高三 · 度量几何学
科克曲线 (Kochcurve) (如图) 是一种典型的分形曲线. 它是科克 (Koch, H.von)于 1904 年构造出来的. 其形成如下: 把一个边长为 1 的等边三角形, 取每边中间的三分之一, 接上去一个形状完全相似的但边长为其三分之一的三角形, 结果是一个六角形. 取六角形的每个边做同样的变换, 即在中间三分之一接上更小的三角形,以此重复, 直至无穷. 外界的变得比原来越细微曲折, 形状接近理想化的雪花. 它是一个无限构造的有限表达, 每次变化面积都会增加, 但总面积不会超过起初三角形的外接圆. 按照上面的变化规则, 第四个图形的面积与第三个图形的面积之差为

( )

(1)

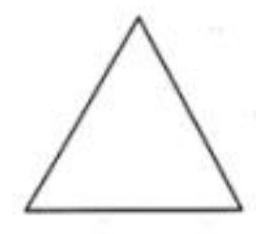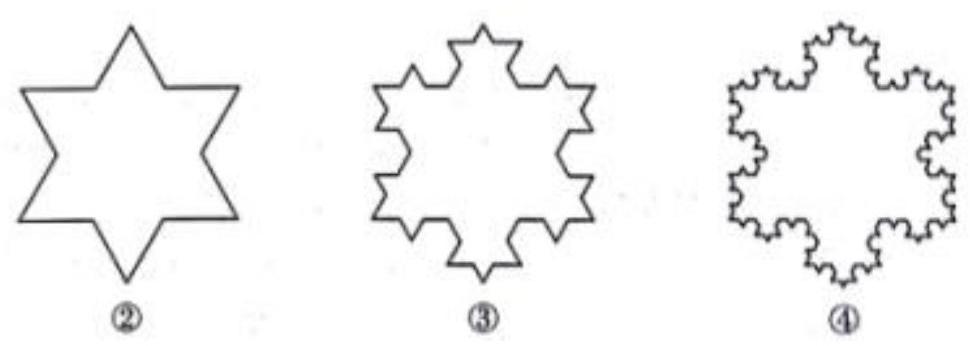
A. $\frac{2 \sqrt{3}}{243}$
B. $\frac{4 \sqrt{3}}{243}$
C. $\frac{16 \sqrt{3}}{243}$
D. $\frac{\sqrt{3}}{9}$
答案: B
解析: 答案:B

【解析】由观察可知: 第一个图形有 3 条边, 第二个图形有 12 条边 (每一条边变为 4 条边), 第三个图形有 48 条边, 第四个图形有 192 条边,

后一个图形与前一个图形相比, 每一条边会增加一个边长为前面边长的 $\frac{1}{3}$ 的小三角形, 故第二个图形比

第一个图形多 3 个小三角形 (第一个图形 3 条边), 第三个图形比第二个图形多 12 个小三角形, 第 4 个图形比第三个图形多 48 个小三角形,

故面积之差为 $48 \times \frac{\sqrt{3}}{4} \times\left(\frac{1}{27}\right)^{2}=\frac{4 \sqrt{3}}{243}$, 故选 B.